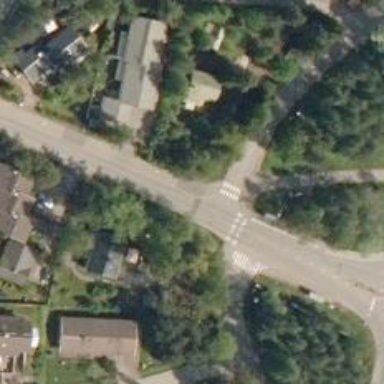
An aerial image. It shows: Asphalt cycleway.